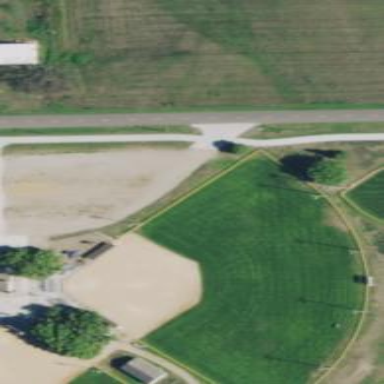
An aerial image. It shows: Softball pitch designated for baseball sports.